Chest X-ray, PA view. Patient: 57 years old, sex M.
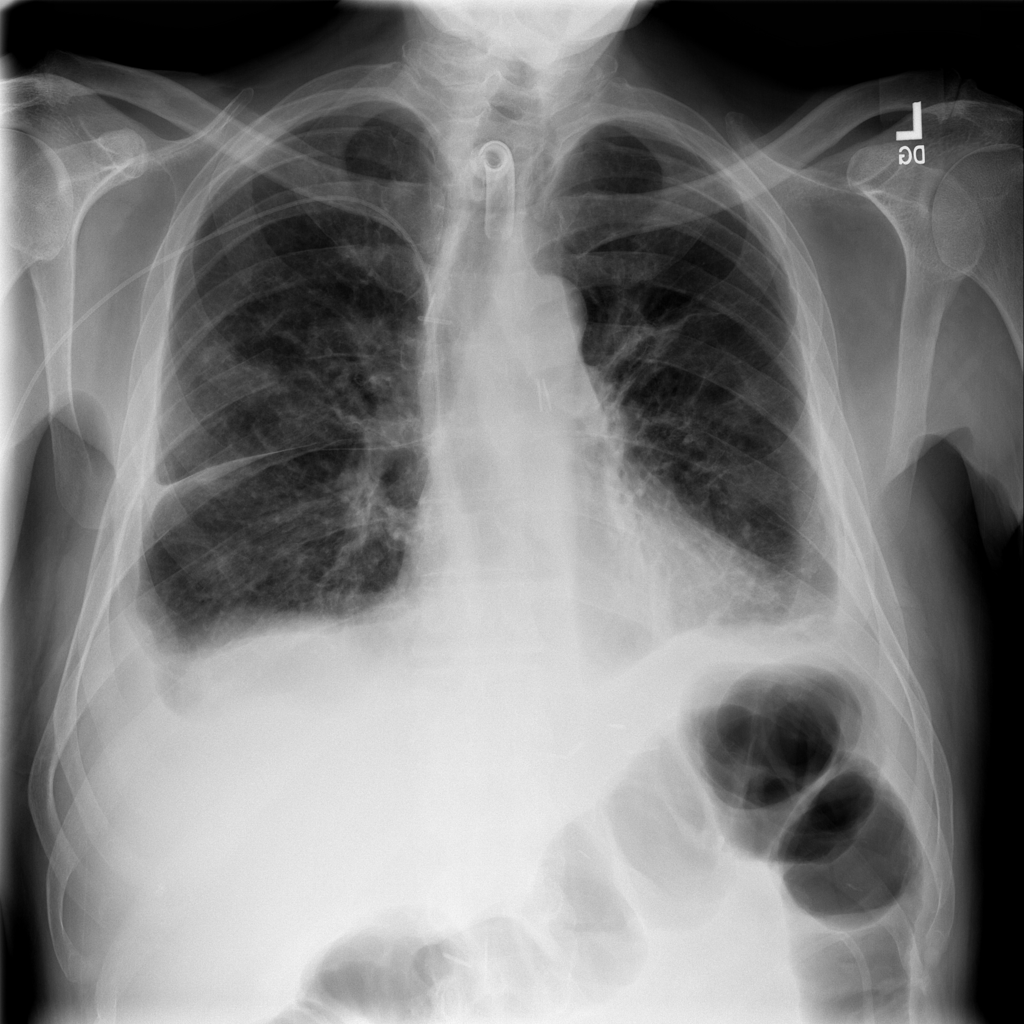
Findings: Effusion